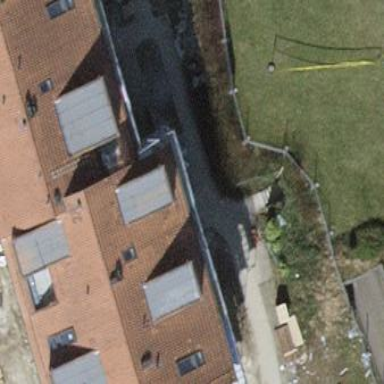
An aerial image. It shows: Gabled roof tile apartment building.